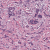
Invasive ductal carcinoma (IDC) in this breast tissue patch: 1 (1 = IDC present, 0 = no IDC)